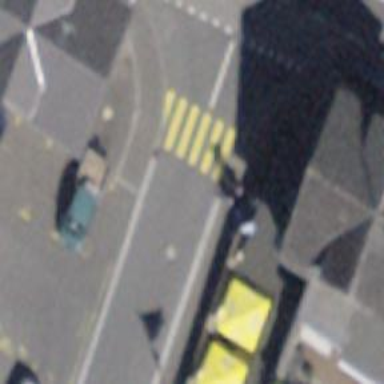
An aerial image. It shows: Uncontrolled zebra crossing on the road.